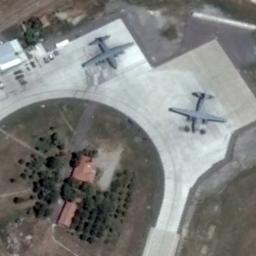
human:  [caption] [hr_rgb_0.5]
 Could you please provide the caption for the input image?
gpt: Two gray planes are parked on the open space next to the buildings and trees .

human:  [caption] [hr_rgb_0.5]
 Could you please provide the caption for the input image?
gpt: Two gray planes parked on the open area while a lawn with houses and trees beside .

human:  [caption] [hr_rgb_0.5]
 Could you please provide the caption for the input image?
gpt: Several planes of different sizes are parked in a clearing, With many buildings and lawns next to the plane .

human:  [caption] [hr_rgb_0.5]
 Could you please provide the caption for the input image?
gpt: Two gray planes parked in the open space, With a red house in the middle of the bush .

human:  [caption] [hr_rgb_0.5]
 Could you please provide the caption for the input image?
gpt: Two planes are in the clearing next to the grass .